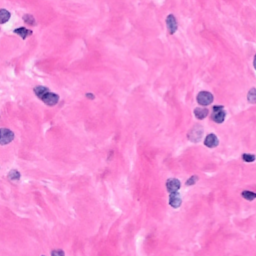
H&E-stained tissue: Breast